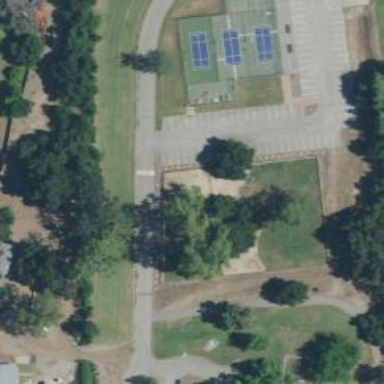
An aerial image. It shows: Dog park for leisure land.